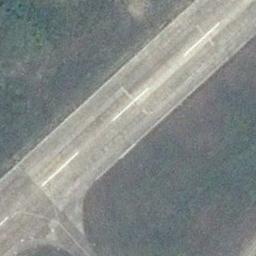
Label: runway